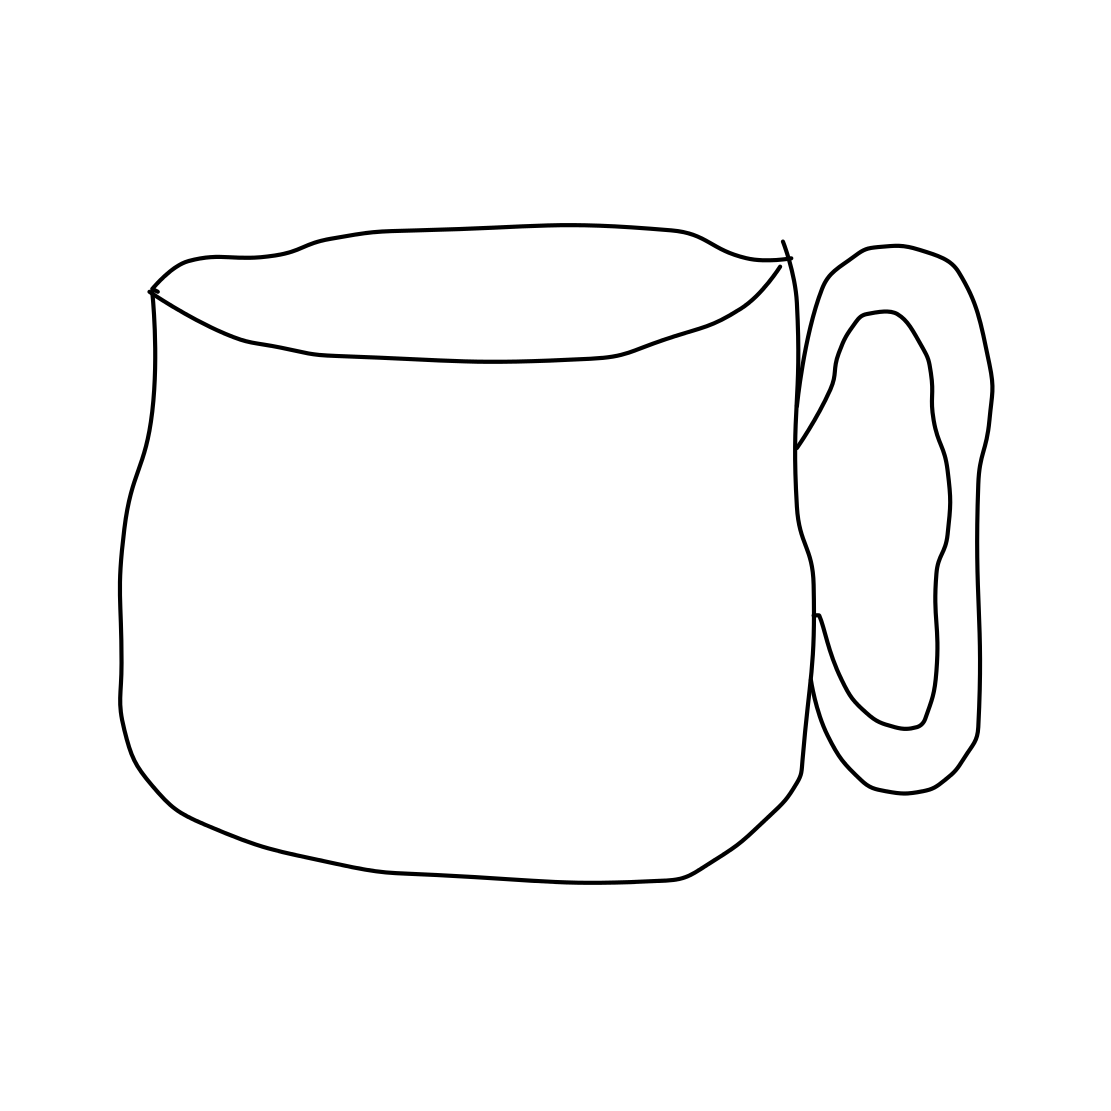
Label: teacup